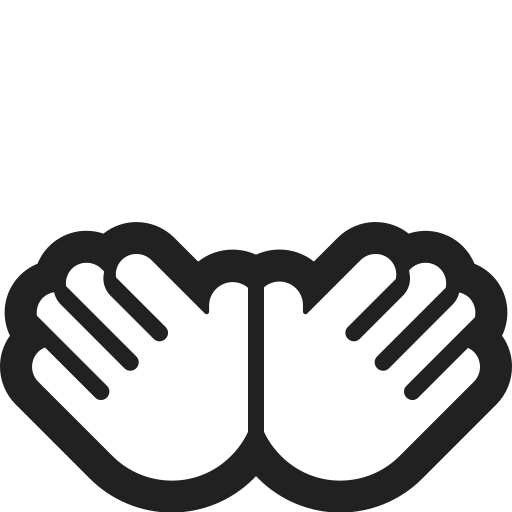
open hands high contrast default